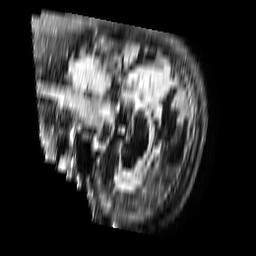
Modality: FLAIR
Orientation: sagittal
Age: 82
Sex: male
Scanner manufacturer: philips
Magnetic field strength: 3 T
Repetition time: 11 s
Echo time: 0.12 s